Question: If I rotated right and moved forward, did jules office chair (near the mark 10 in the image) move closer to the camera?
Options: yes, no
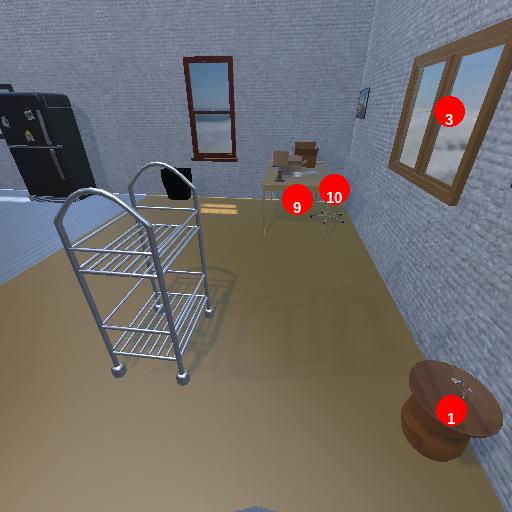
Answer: yes